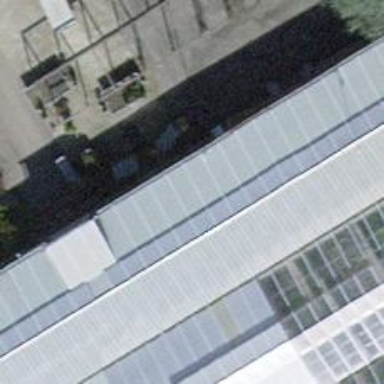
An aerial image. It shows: Garden center.